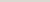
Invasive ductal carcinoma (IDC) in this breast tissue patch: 0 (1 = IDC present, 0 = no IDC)